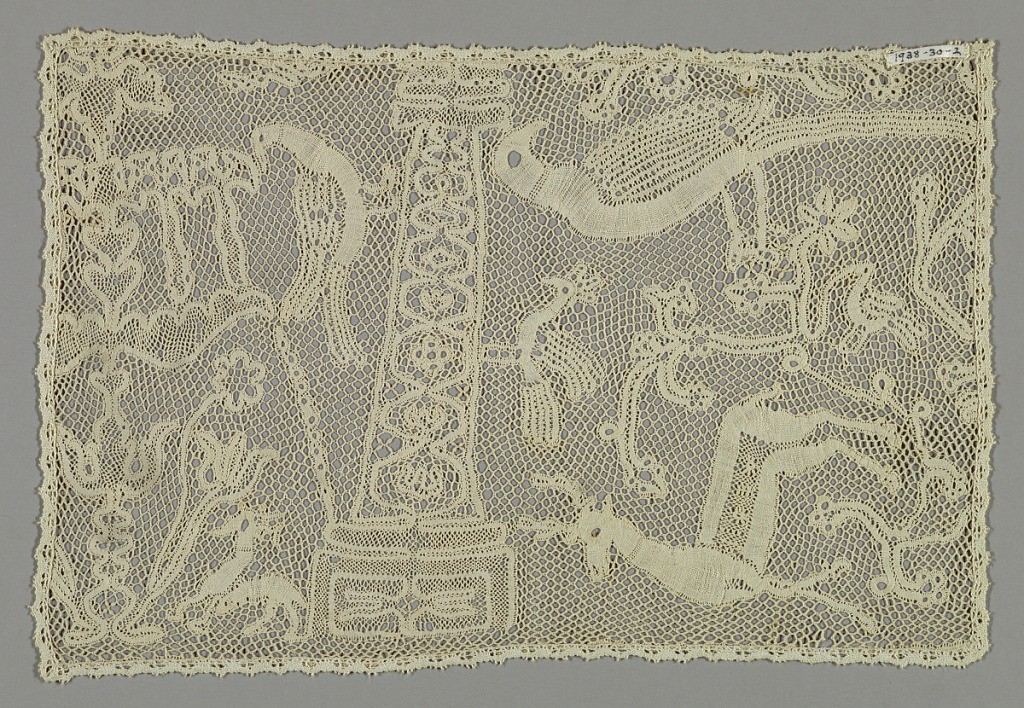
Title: Panel
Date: mid-18th century
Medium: linen Technique: bobbin lace, discontinuous tape
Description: Design shows column with birds, stags and scrolling leaves. Narrow bobbin lace surrounds panel on four sides.